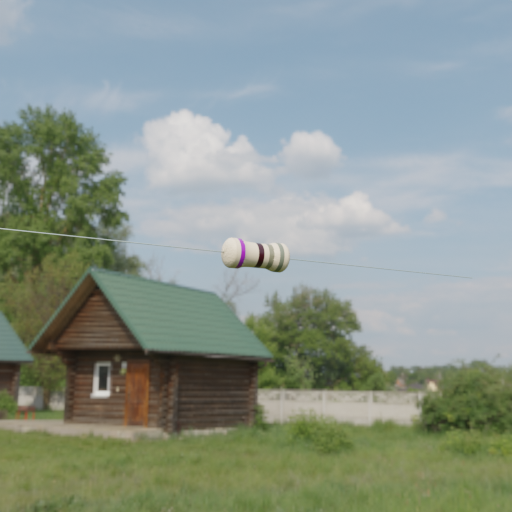
Resistor colour bands (in order): violet, black, gray, gray